Interaction volume radius: 10 \u00c5
Interaction volume height: 10 \u00c5
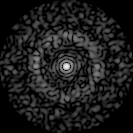
Disorder parameter: 0.8511